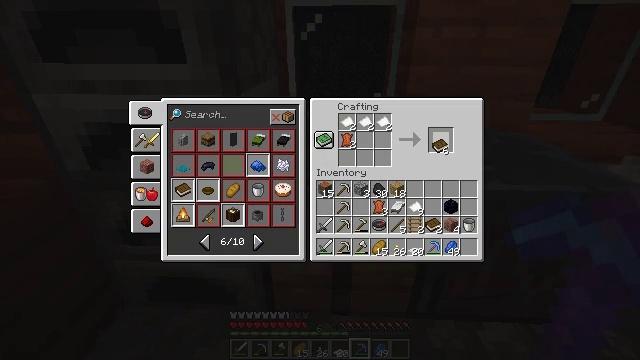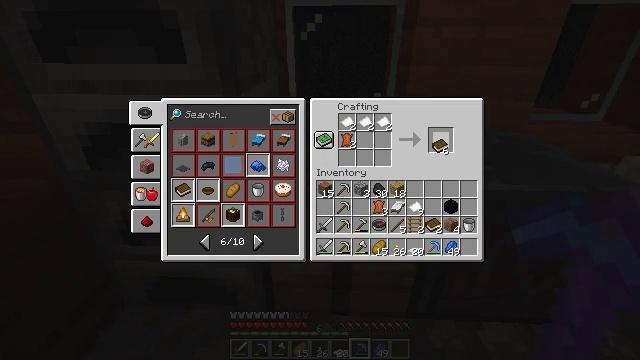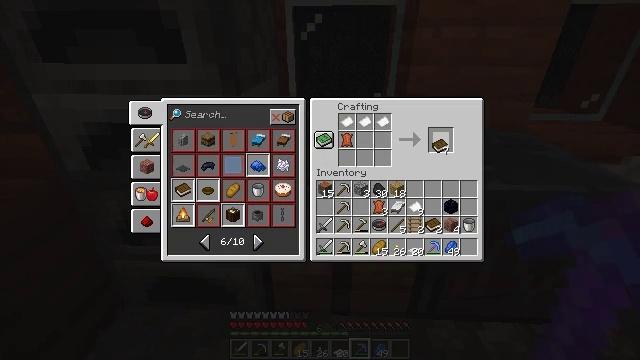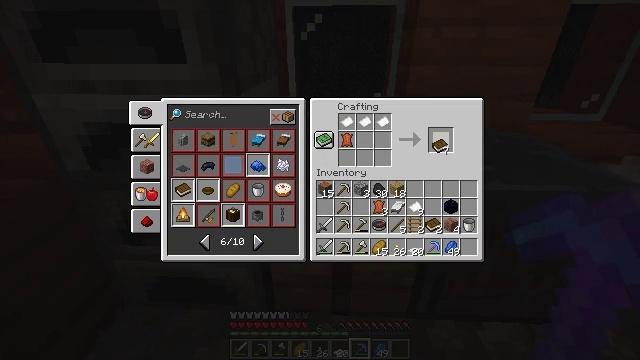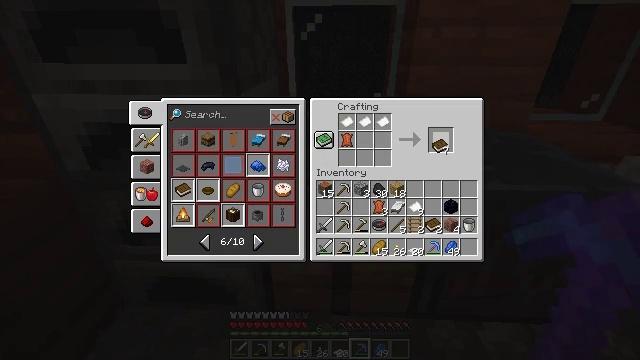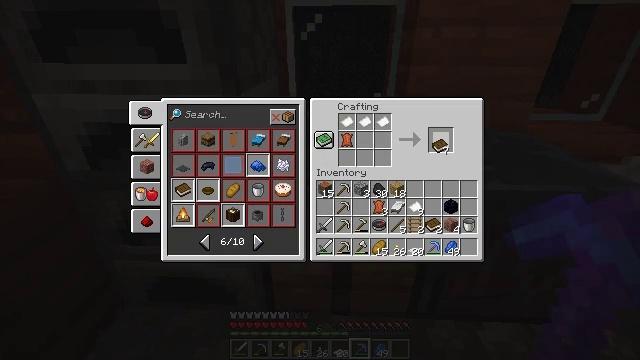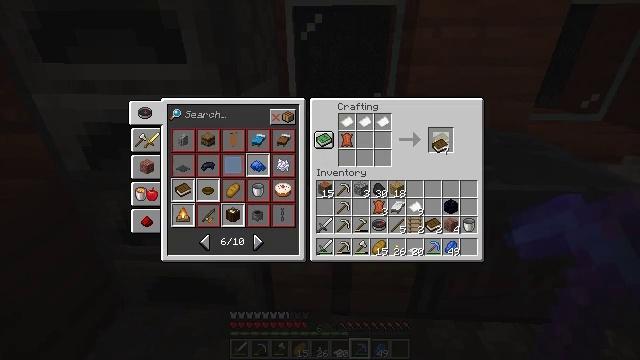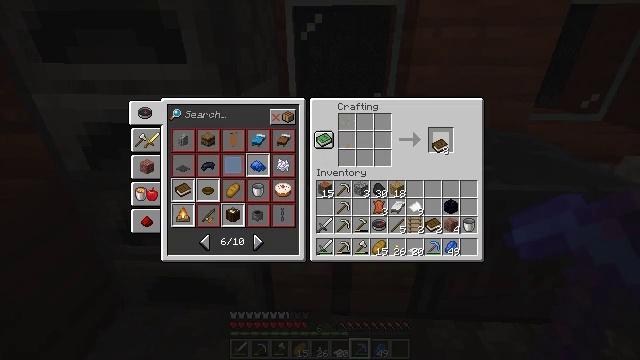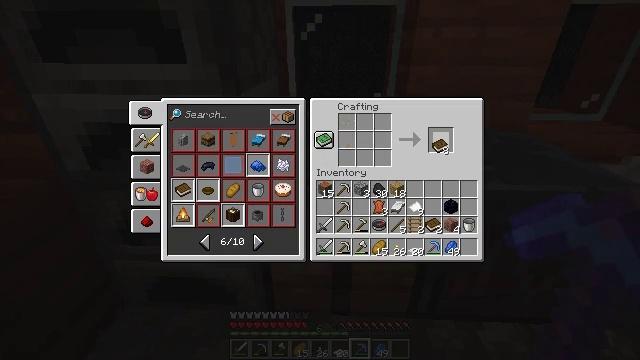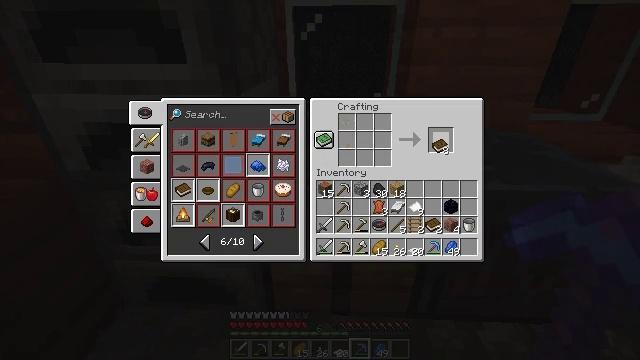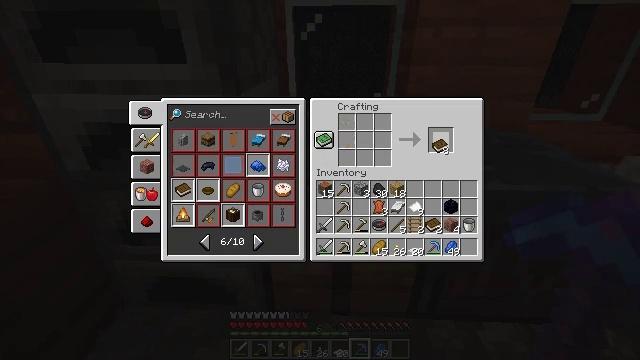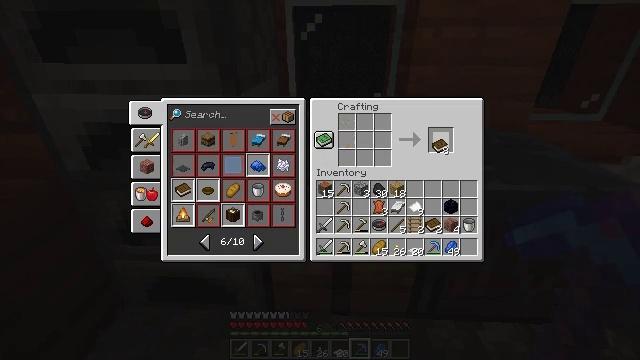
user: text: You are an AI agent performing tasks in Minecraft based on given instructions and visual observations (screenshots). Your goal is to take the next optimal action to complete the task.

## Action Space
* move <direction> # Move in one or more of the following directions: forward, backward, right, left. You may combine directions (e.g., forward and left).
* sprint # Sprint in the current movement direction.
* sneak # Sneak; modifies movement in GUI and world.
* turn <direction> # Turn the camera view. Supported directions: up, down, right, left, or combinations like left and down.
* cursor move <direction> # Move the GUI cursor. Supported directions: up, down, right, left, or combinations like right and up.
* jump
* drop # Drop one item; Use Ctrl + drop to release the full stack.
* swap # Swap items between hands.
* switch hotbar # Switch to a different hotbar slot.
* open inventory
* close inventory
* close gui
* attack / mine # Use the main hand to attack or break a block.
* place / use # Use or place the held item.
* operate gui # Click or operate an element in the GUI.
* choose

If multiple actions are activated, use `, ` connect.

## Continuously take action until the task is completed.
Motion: motion action
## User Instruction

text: Assemble paper and leather to create a book on the crafting table.
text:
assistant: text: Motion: attack / mine
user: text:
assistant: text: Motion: no_op
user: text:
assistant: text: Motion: attack / mine
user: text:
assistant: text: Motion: attack / mine
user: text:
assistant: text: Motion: attack / mine
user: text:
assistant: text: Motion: attack / mine
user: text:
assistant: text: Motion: no_op
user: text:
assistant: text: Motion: attack / mine
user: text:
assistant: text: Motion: attack / mine
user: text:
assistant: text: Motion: attack / mine
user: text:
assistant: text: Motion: no_op
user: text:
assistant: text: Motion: no_op